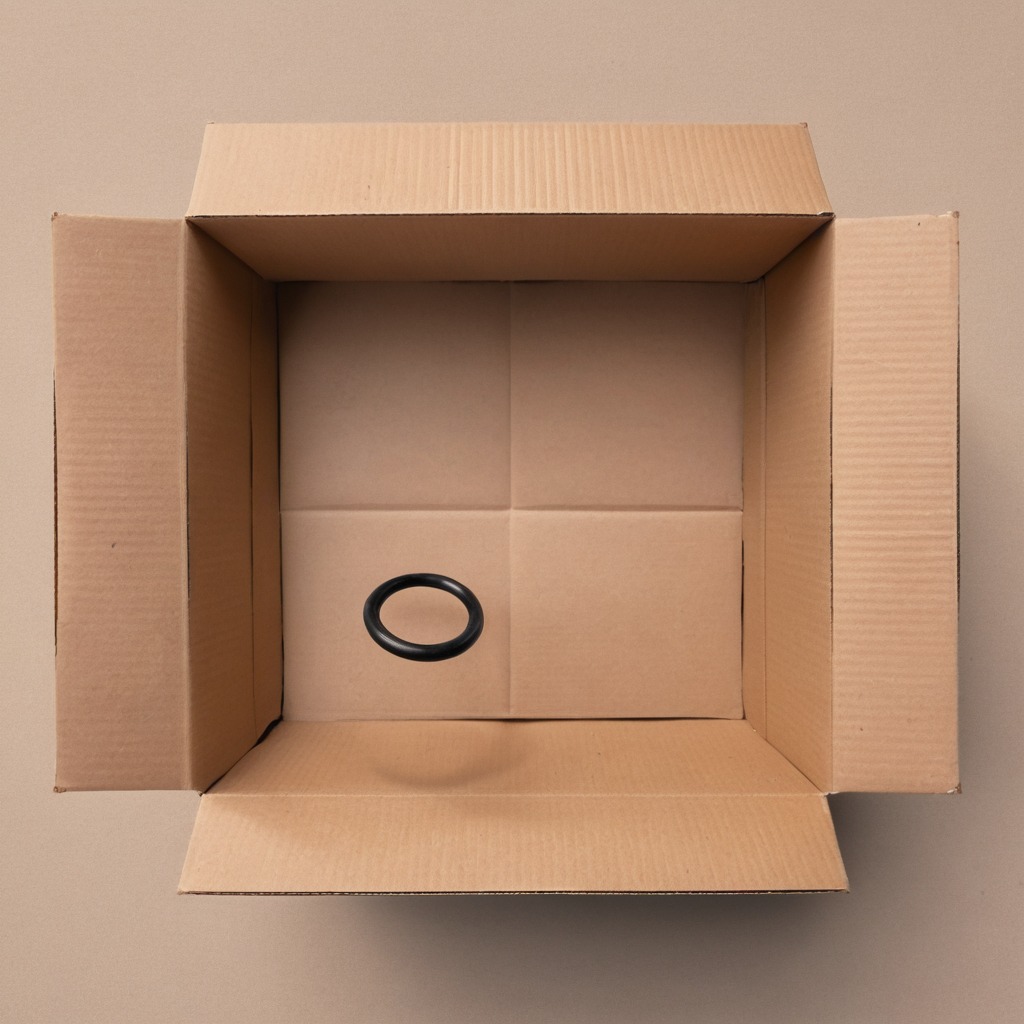
A rubber O-ring is lying on the cardboard box surface in an outdoor workshop during daytime bright natural light soft shadows slightly creased but